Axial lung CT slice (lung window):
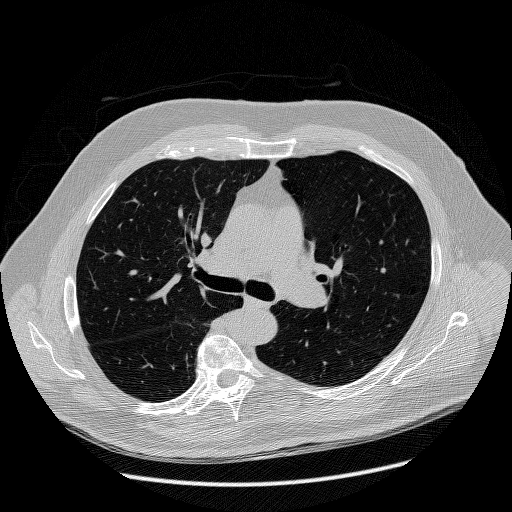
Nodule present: no